Milling tool wear sample.
Tool blade image: 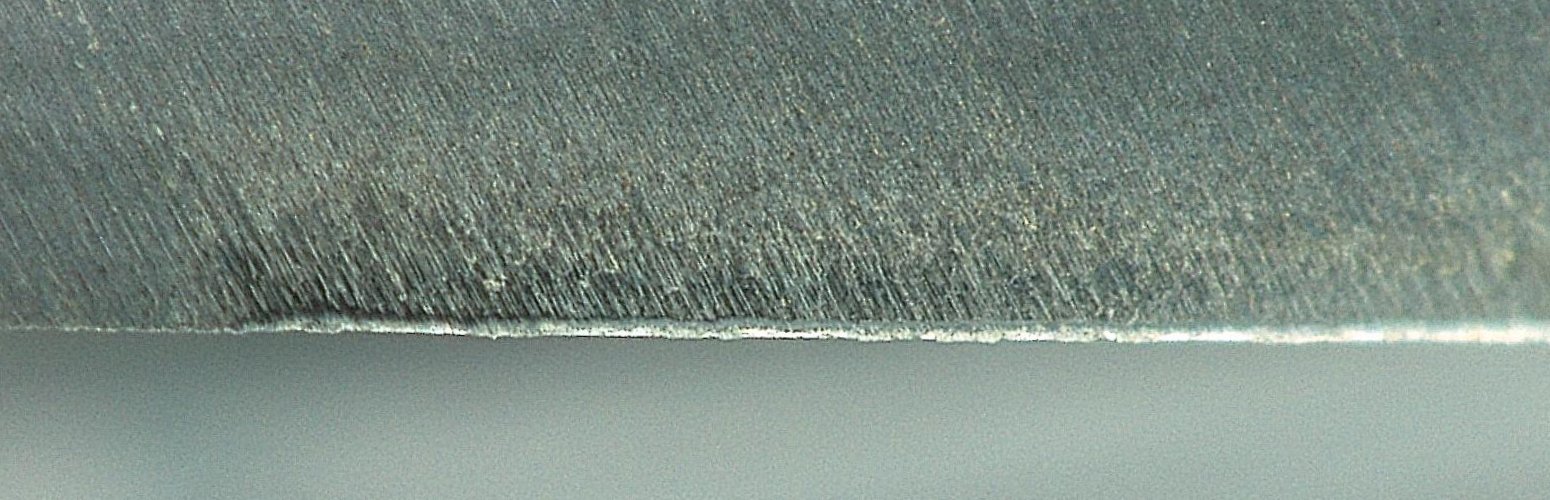
Chip image: 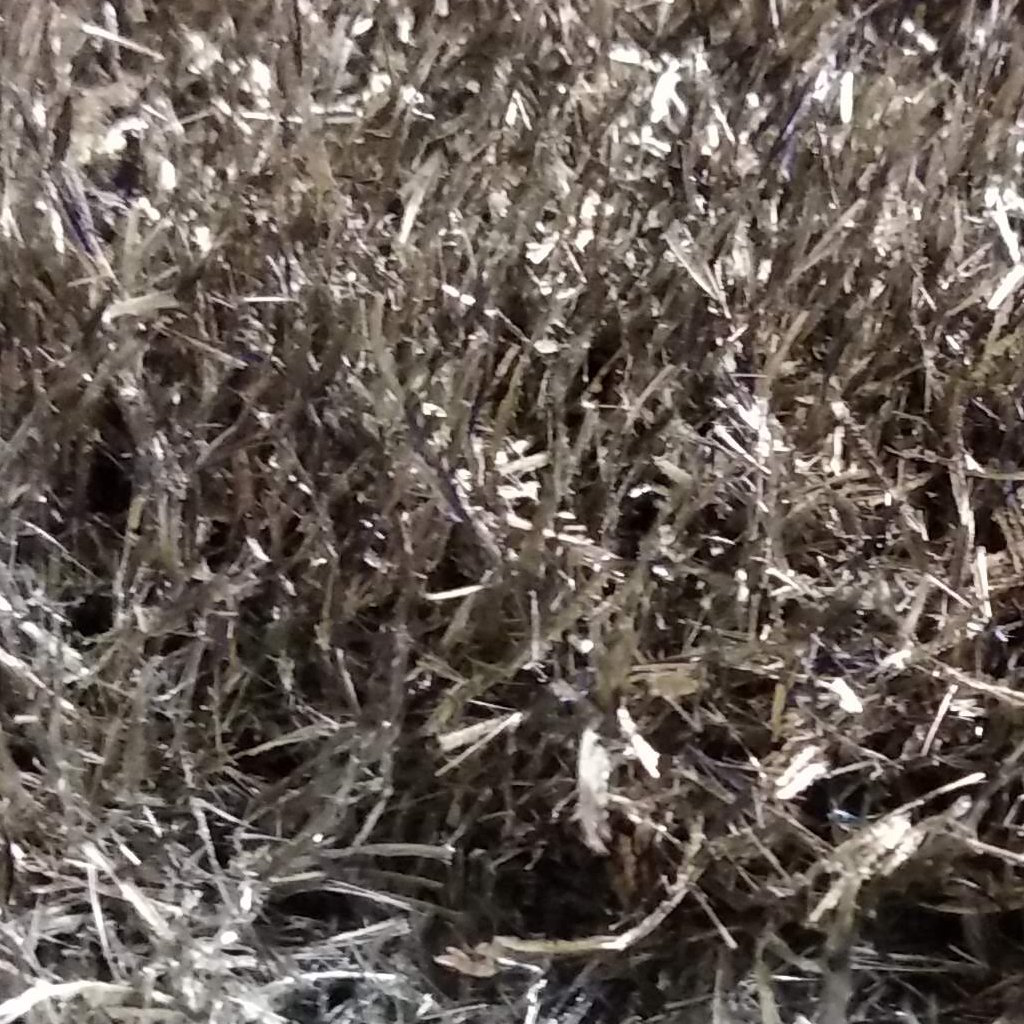
Workpiece image: 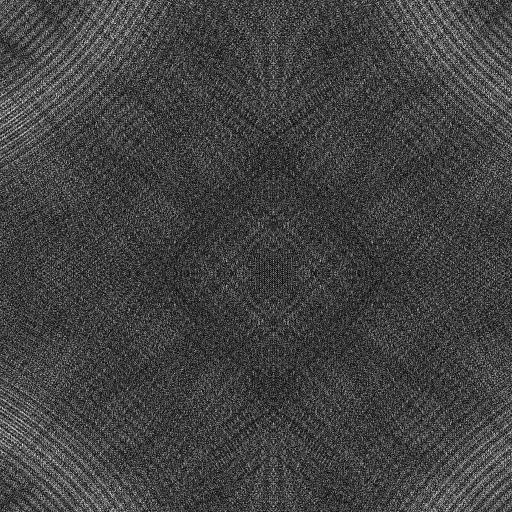
Tool wear state: sharp
Gaps: 0
Flank wear: 38.98
Overhang: 14.72
Force-signal Mel-spectrograms (X, Y, Z axes): 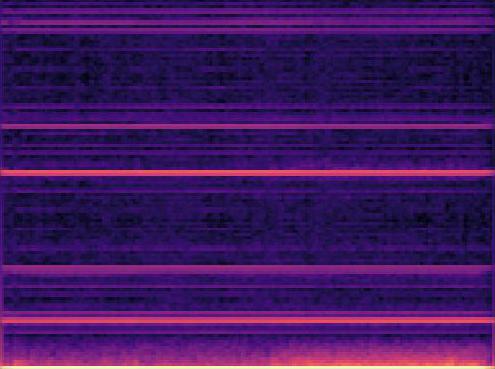 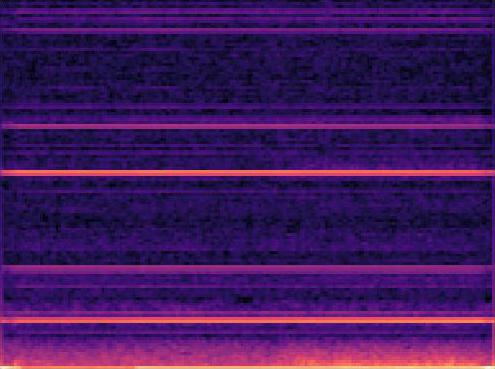 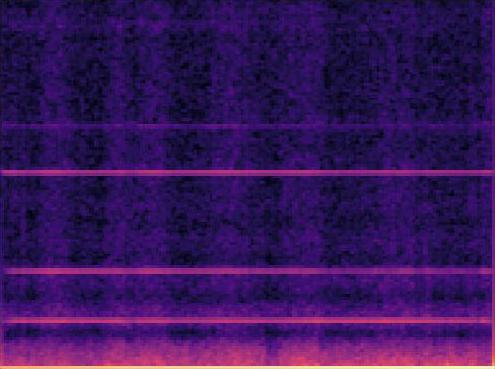
Force-signal scalograms (X, Y, Z axes): 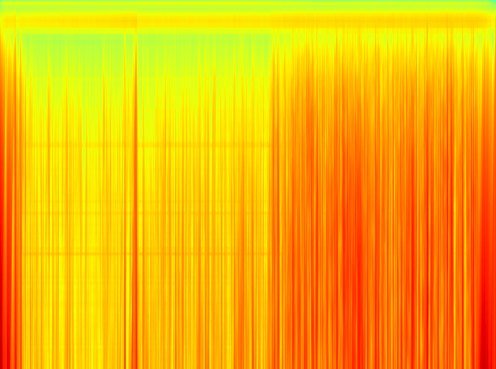 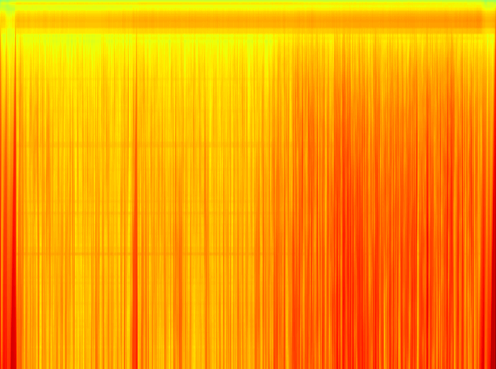 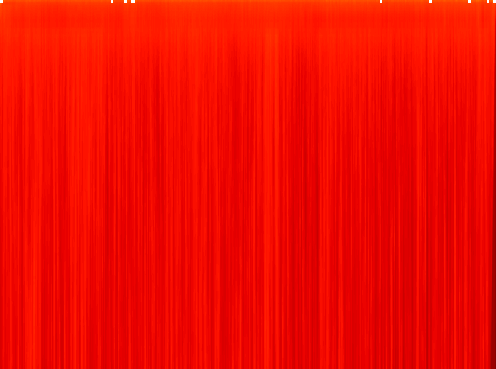
Force phase: initial_break_in_wear